Field crop: maize
Growth stage: 2
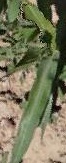
Species: maize